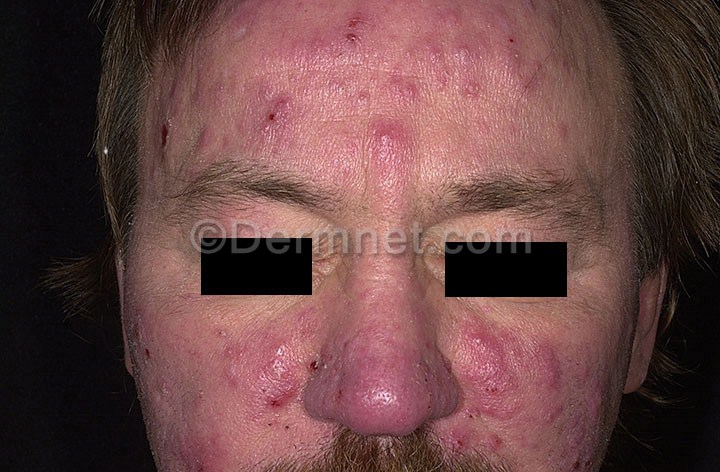
Disease: Acne and Rosacea Photos